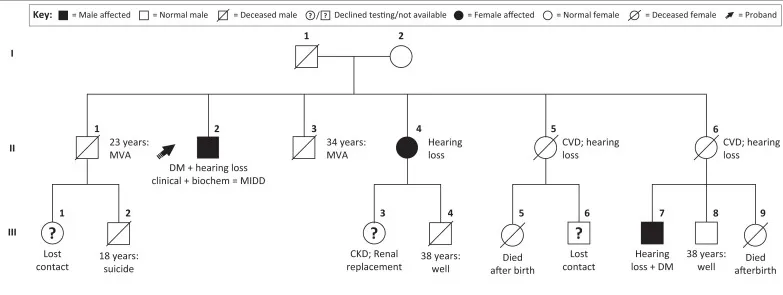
Pedigree of proband's family with maternally inherited diabetes and deafness showing variable presentation across three generations in South Africa, 2016. While one of the family members (II 4) only developed mild disease later in life, another (III 7) presented with severe disease early in life. The proband's mother (I 2) and two of his sisters (II 5 and II 6) had hearing loss and all died of cardiovascular related diseases.
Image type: pathology (immunostaining)